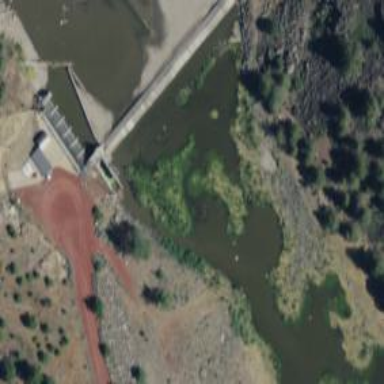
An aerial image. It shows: Fish pass along the waterway.